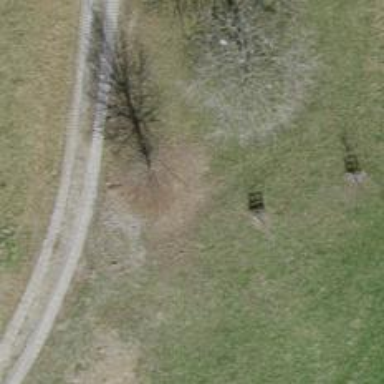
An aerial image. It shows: Gravel track with grade 2 tracktype.